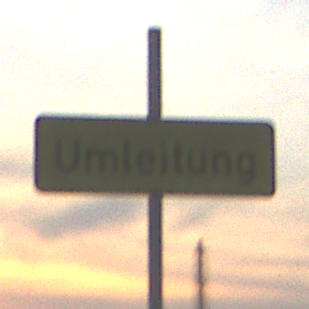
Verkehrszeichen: Umleitungsankuendigung
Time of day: SunriseSunset
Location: Outdoor (Nature)
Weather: PartlyCloudy
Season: NotSpecified
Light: Natural